Question: I'm running into a situation using the Entity Framework (EF) that has me totally stumped. I'm doing a simple update and the error I'm getting is
Violation of PRIMARY KEY constraint 'PK__tblProducts_Mark__03E07F87'. Cannot insert duplicate key in object 'healthc.tblProducts_MarketSegmentGroups'.
The statement has been terminated.
Let me give you some background on the problem.
I am using Web Forms and have a button click event fire to save some data in several text box controls on my page.
I have a table in my database called tblMetaProducts, which is a table used to store product information from various vendors we work with. The entity for this table is called Products.
I have another table called tblTechAssessment, which holds data for technical questions about the vendor's product, (e.g. what operating system can the software run on, version number etc.). The entity for this table is called TechnicalAssessment. A product can have many technical assessments and they are related by the product id.
I finally have a lookup table in the database called tblProducts_MarketSegmentGroups, which holds a product id and another id (which we don't care about for this problem). The entity for this table is called ProductMarketSegmentGroup. a product can have many product market segment groups and they are releated by the product id.

Here is the code I'm executing to perform the EF save
'''
private void UpdateTechnicalAssessments(int productID)
{
var technicalAssessments = VendorDirectoryController.GetTechnicalAssessments(productID);
var technicalAssessmentTypes = Enum.GetValues(typeof(TechnicalAssessmentType)).Cast<TechnicalAssessmentType>();
foreach (var technicalAssessmentType in technicalAssessmentTypes)
{
var typeName = technicalAssessmentType.ToString();
var id = "SaveToProduction" + typeName + "TextBox";
var results = ProductInformationPanel.FindDescendantsByType<TextBox>().Single(x => x.ID == id).Text;
technicalAssessments.Single(x => x.QuestionID == (int)technicalAssessmentType).Results = results;
}
VendorDirectoryController.SaveChanges();
}
'''
The SaveChanges() method drills down to my domain layer and calls the dataContext.SaveChanges() method.
So my questions are:
1) What can I do to get this to save my TechnicalAssessment entities?
2) Why does my save affect the ProductMarketSegmentGroup entity?
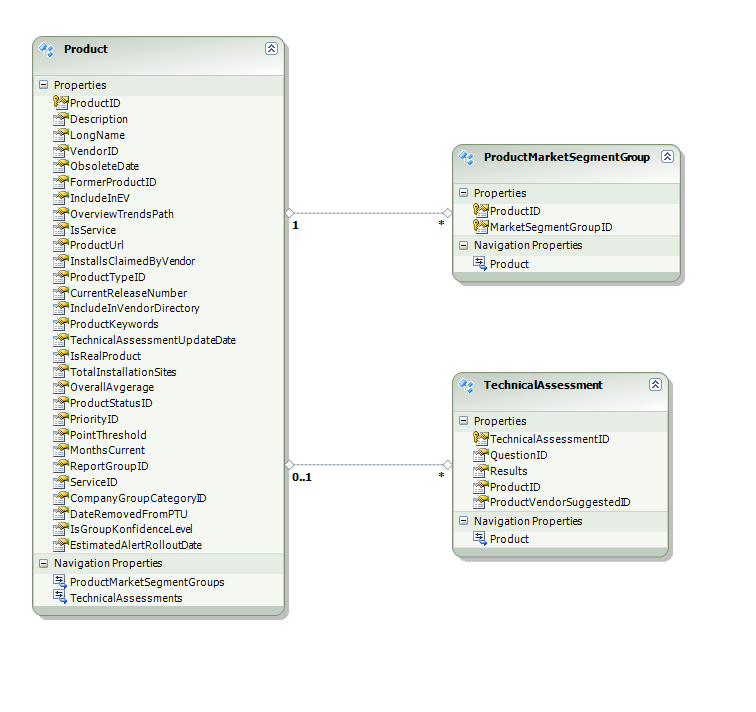
Answer: The solution I ended up using was to have our database admin create a proc for the update. I was never able to figure out why the navigation property was causing such a fuss.